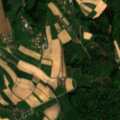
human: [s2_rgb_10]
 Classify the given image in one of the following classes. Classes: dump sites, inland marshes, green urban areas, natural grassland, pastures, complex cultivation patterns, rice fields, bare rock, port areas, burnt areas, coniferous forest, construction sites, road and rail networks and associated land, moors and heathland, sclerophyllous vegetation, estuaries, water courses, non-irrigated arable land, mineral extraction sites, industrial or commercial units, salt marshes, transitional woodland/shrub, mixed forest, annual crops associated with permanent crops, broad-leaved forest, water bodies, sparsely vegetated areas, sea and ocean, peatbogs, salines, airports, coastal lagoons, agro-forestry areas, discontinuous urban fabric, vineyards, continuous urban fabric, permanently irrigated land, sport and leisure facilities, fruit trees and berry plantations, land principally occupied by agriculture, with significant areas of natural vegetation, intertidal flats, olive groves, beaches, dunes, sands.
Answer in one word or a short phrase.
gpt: non-irrigated arable land, pastures, complex cultivation patterns, mixed forest